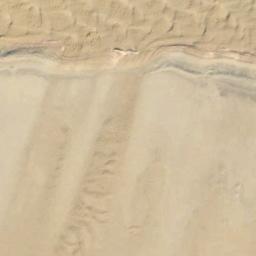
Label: desert